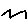
Label: zigzag